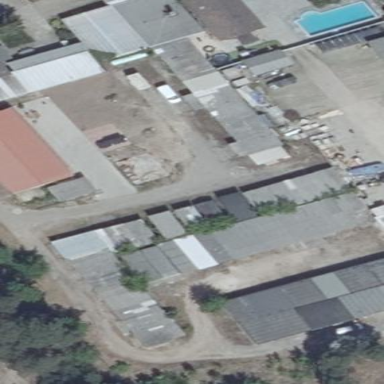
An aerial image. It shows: Area designated for garages.